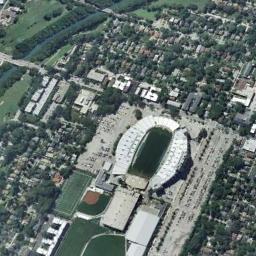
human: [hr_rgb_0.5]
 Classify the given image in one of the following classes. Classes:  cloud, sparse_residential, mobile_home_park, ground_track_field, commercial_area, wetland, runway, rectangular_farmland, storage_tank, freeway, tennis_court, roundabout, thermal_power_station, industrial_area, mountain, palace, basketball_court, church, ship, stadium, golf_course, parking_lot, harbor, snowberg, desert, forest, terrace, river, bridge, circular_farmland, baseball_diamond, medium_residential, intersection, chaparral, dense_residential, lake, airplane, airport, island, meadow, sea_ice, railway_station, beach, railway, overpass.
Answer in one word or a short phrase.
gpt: stadium